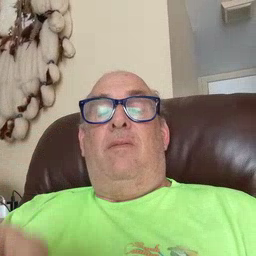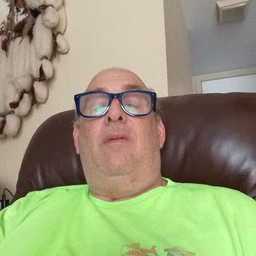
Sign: tiger